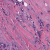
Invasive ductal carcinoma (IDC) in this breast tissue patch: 1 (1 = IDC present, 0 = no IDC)